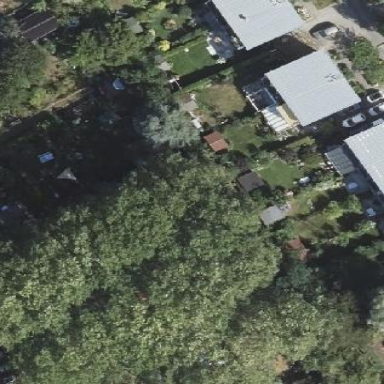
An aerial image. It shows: Plot within allotments.